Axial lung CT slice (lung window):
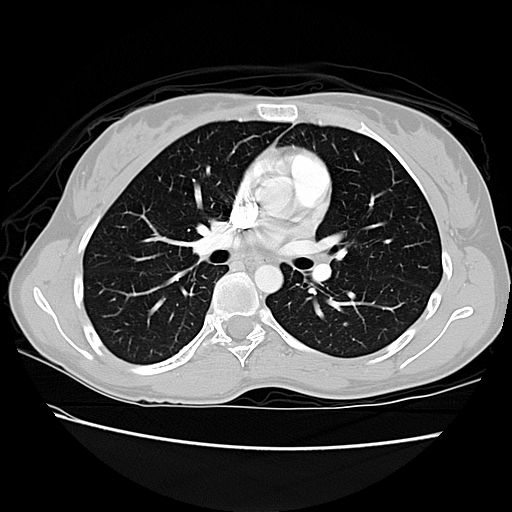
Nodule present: no